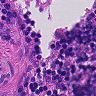
Metastatic tissue present: no